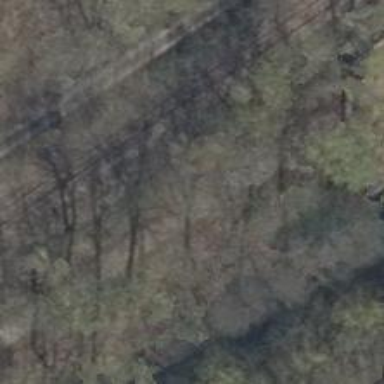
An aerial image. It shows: Preserved historic railway line with rails.